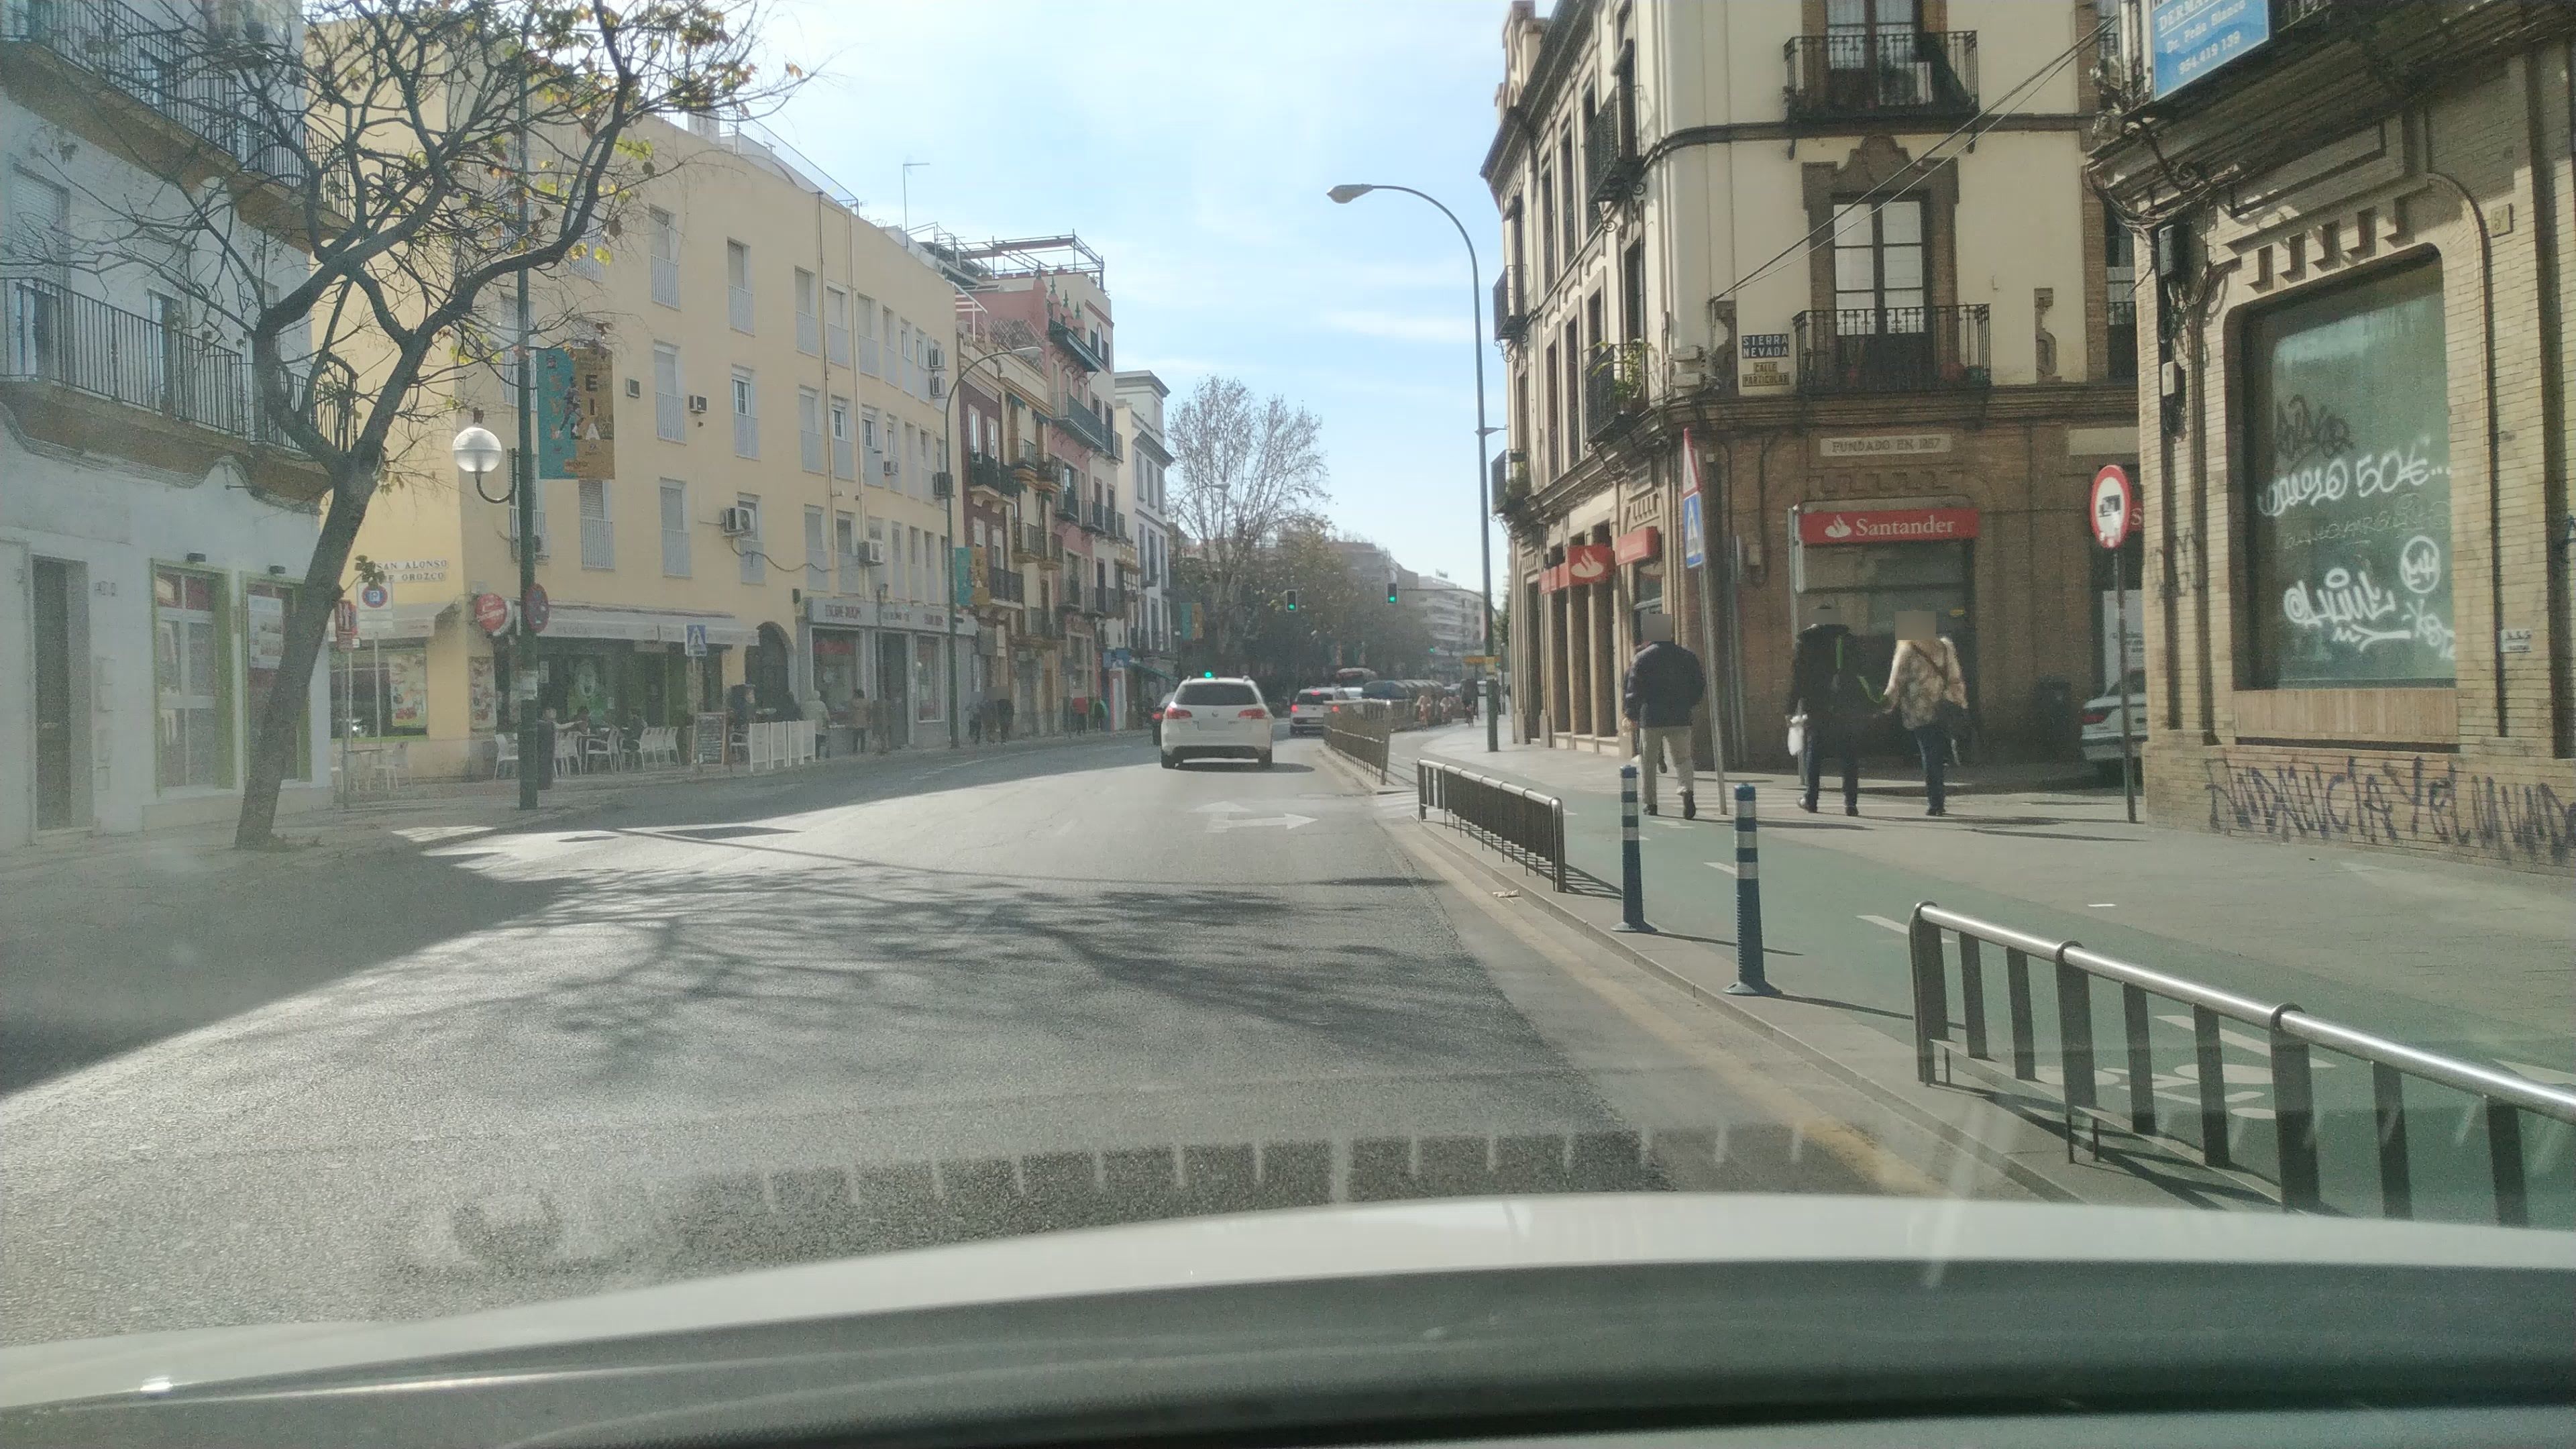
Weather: clear
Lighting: day
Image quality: good
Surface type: driving surface
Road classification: primary
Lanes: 3
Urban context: urban centre
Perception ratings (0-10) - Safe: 5.51, Lively: 7.22, Beautiful: 5.66, Boring: 1.62, Depressing: 6.68, Wealthy: 7.9